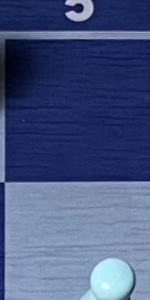
Label: Empty